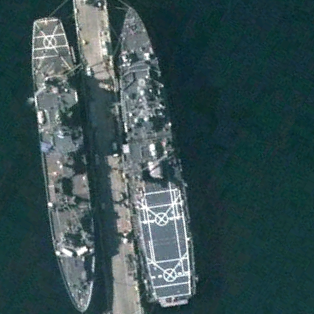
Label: combat